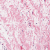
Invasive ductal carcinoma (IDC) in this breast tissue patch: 0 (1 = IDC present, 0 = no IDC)